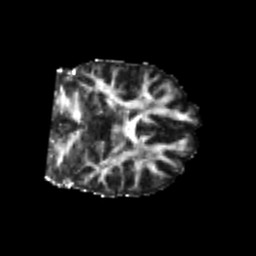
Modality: FA
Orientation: coronal
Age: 20
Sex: female
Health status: healthy
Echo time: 0.074 s